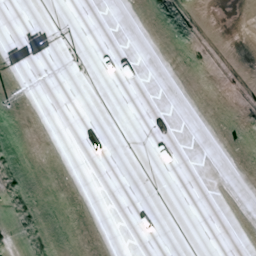
Label: freeway